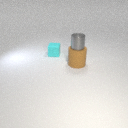
large brown rubber cylinder to the right of small cyan rubber cube